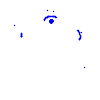
Particle: electron